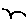
Label: bird